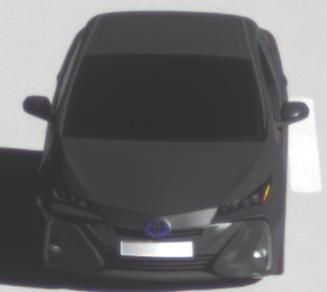
Make: Toyota
Model: Prius 1.8 Plug-In Hybrid
Detailed model: Prius (XW5) Plug-In
Model produced from: 2019/07
Model produced until: 2020/07
Doors: 5
Color: black
Road condition: wet road
Daytime: morning or afternoon
Contrast: high contrast